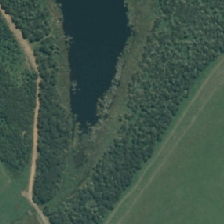
Land cover: lake_pond